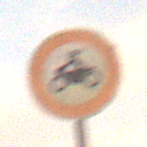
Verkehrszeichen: VerbotKraftraeder
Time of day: SunriseSunset
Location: Outdoor (Nature)
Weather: PartlyCloudy
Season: NotSpecified
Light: Natural